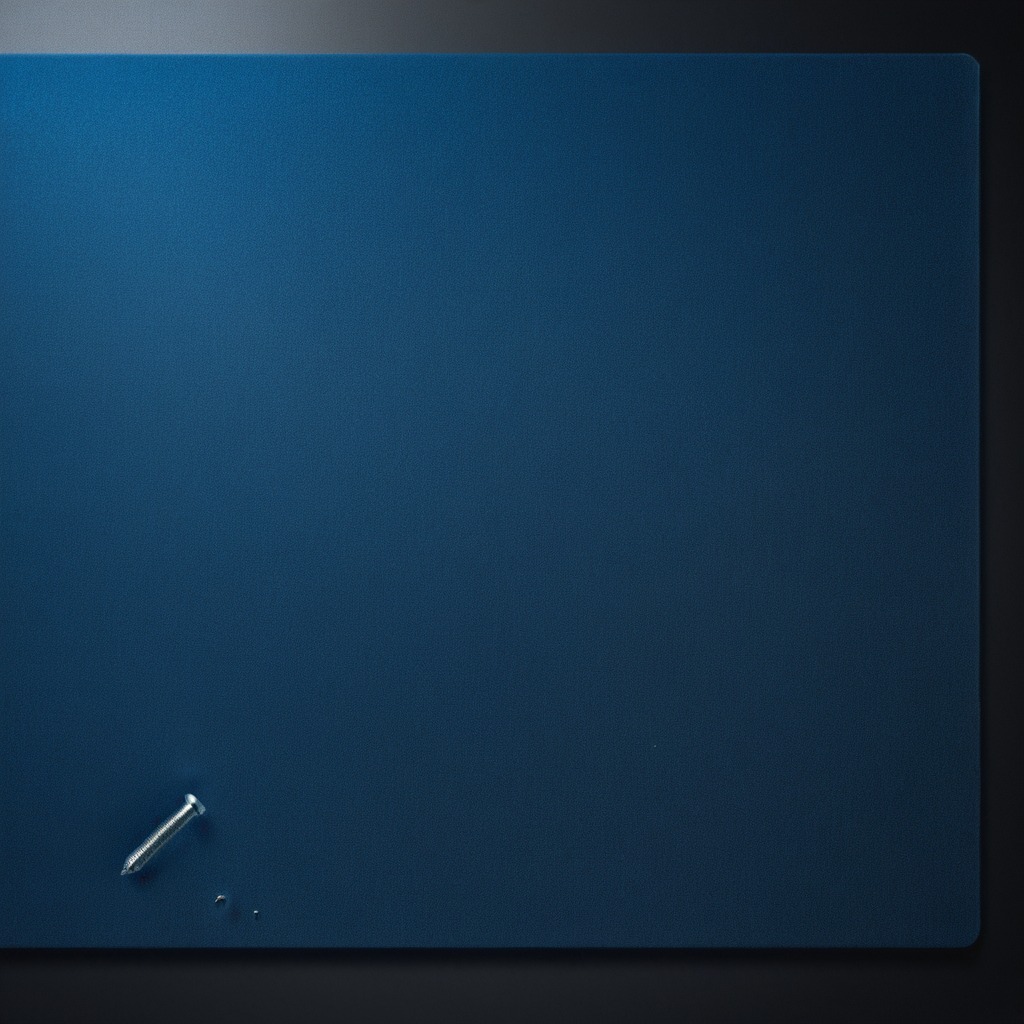
A metal screw is lying on the clean granite tabletop inside a workshop at night dim ambient light soft shadows worn but beneath the mat.